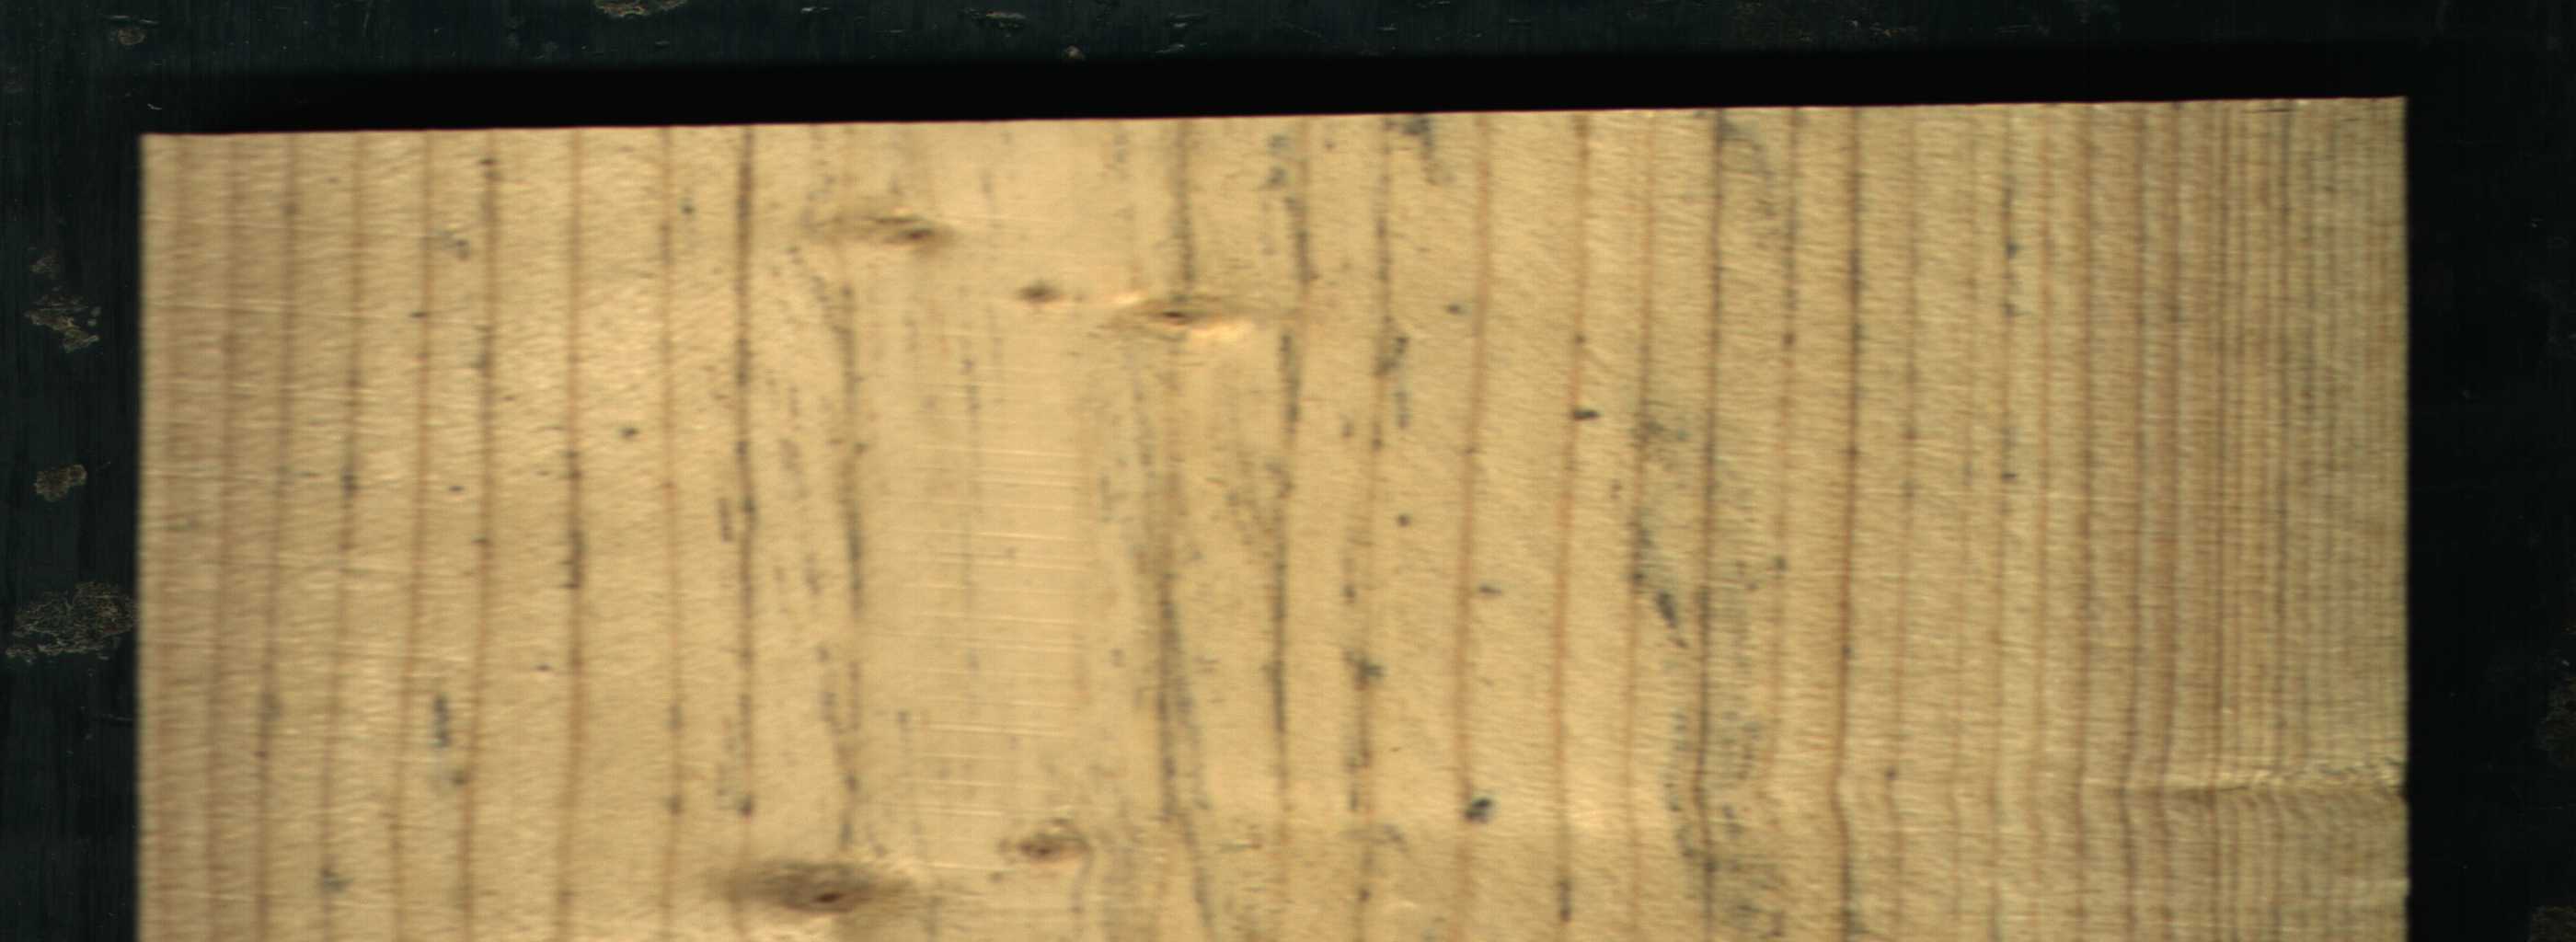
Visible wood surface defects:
Live_Knot